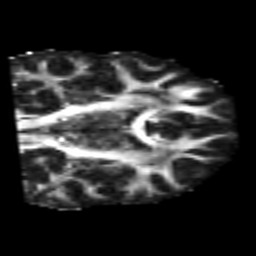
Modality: FA
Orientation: coronal
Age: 27
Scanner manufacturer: philips
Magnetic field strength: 3 T
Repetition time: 8.549 s
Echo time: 0.1273 s